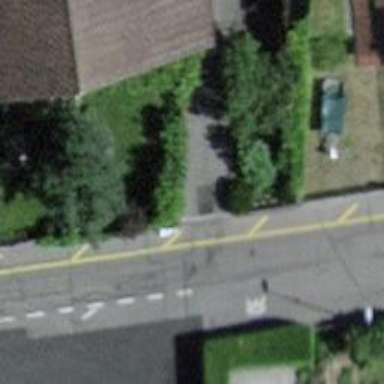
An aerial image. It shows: Hedge acting as barrier.